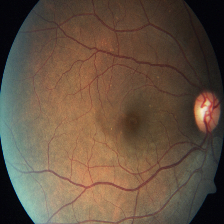
Diabetic retinopathy grade: Severe